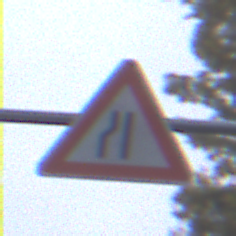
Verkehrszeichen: EinseitigVerengteFahrbahnLinks
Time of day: MorningAfternoon
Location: Outdoor (Urban)
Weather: Overcast
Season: NotSpecified
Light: Natural